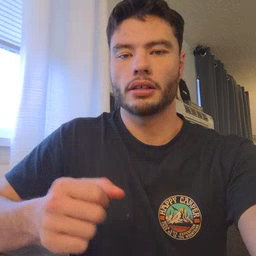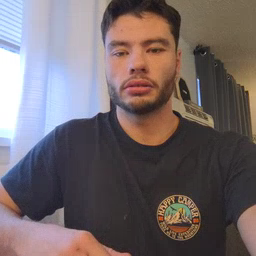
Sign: make